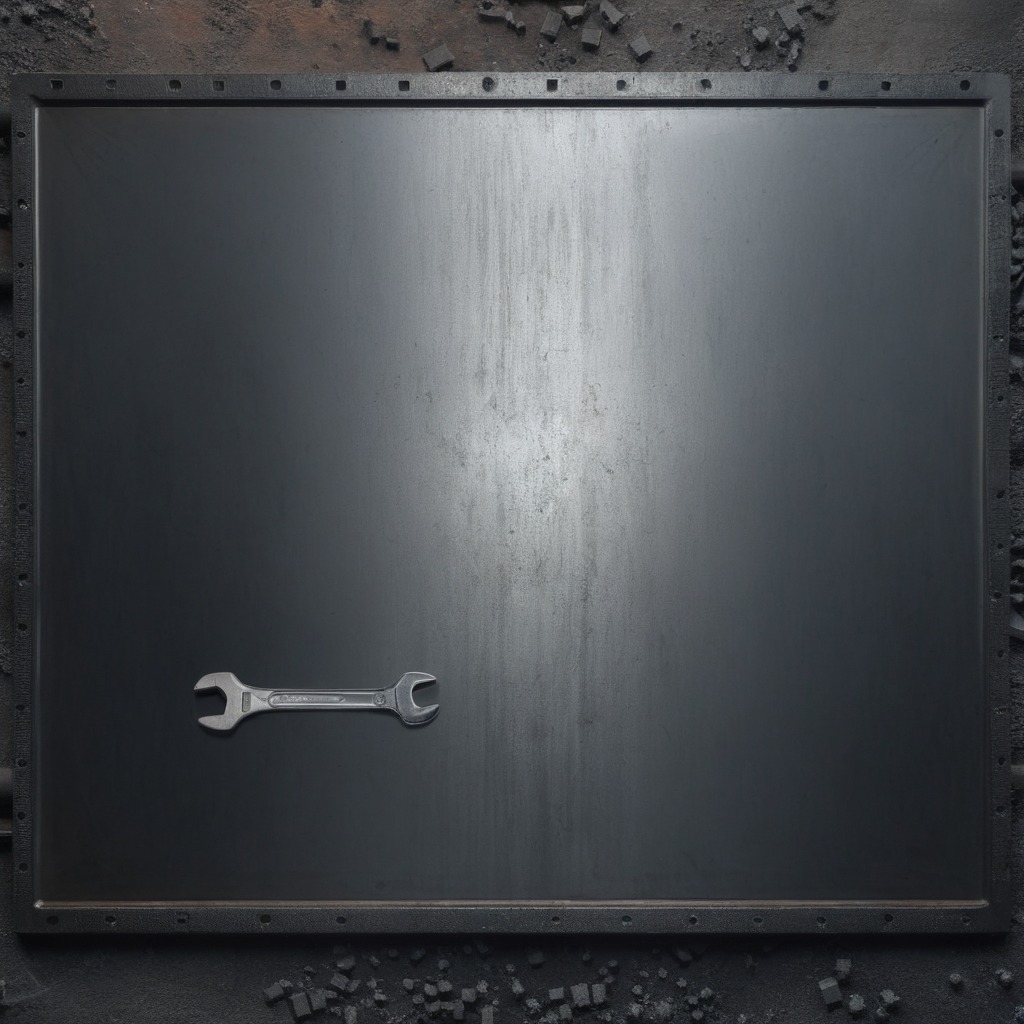
An wrench is lying on a cold steel table in a mining workshop gritty textures.